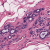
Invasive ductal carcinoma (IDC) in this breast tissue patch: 0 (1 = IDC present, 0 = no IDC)